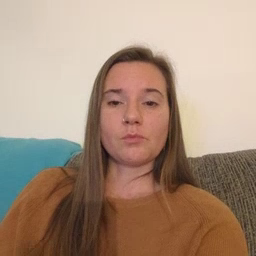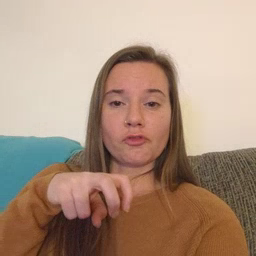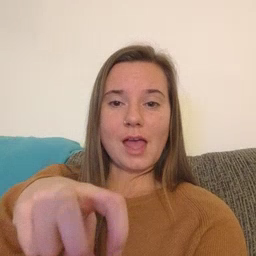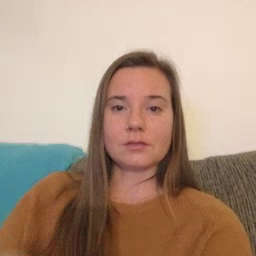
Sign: ride